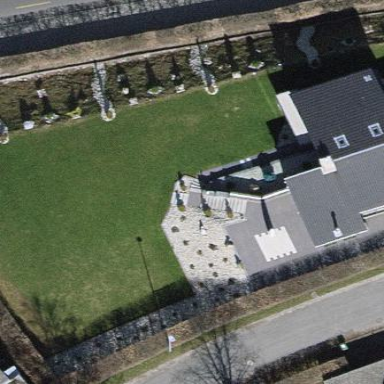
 designed for leisure activities on land."